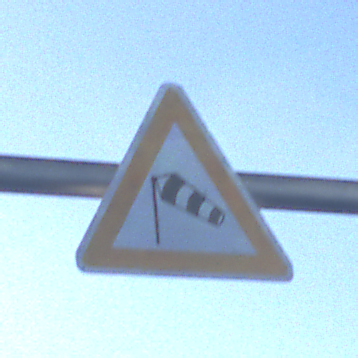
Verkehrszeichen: SeitenwindVonLinks
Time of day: MorningAfternoon
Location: Outdoor (Nature)
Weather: PartlyCloudy
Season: NotSpecified
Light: Natural